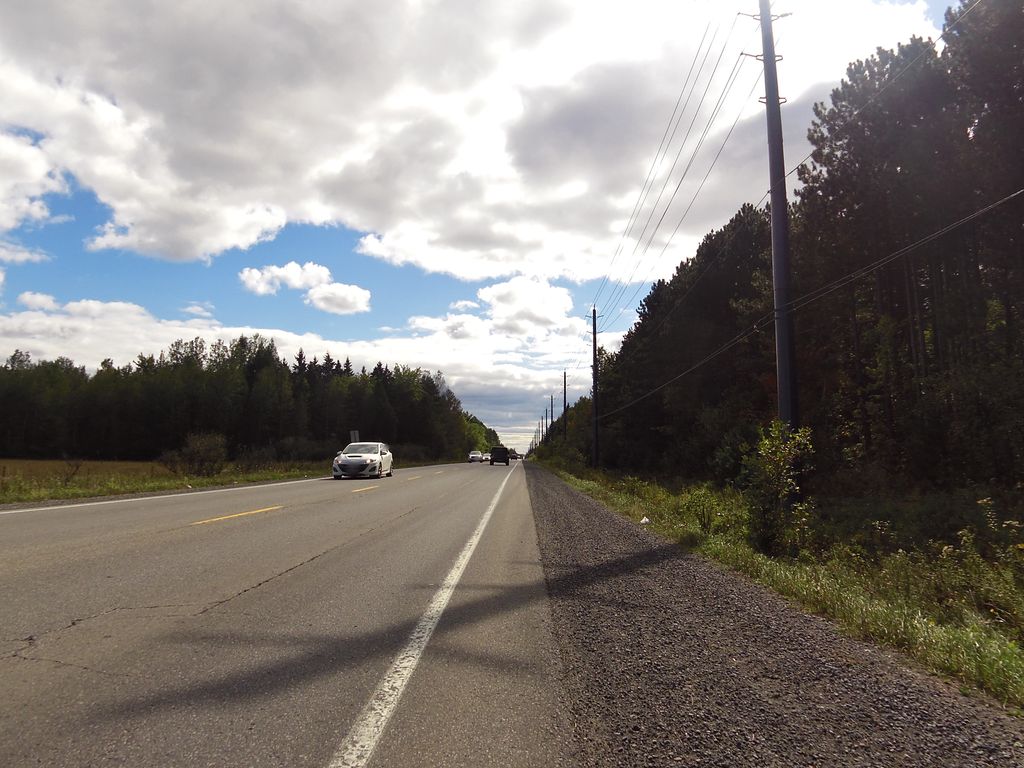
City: ottawa-gatineau